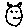
Label: cat